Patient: sex F, age 69
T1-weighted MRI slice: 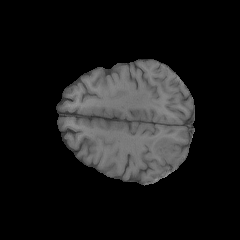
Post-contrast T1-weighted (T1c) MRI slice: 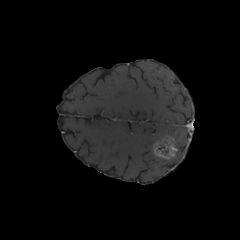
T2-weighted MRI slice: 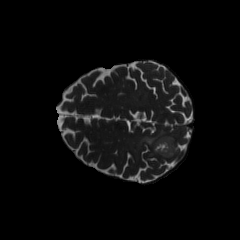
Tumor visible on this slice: yes
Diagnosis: Glioblastoma, IDH-wildtype
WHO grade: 4